Question: So as I'm not knowledgeable about jQuery and JavaScript I'm following the simpler method of using an array to build a table with Tablesorter. However, this is not working at all. In fact, even if I use the example provided (here: <URL> there is no result just a blank webpage. Here's my code:
'''
<!DOCTYPE html>
<html>
<head>
<meta charset="UTF-8">
<title>Testing Tablesorter (fork)</title>
<!-- load tableSorter theme -->
<link href="./includes/tablesorter-master/css/theme.default.css" rel="stylesheet">
<!-- load jQuery and tableSorter scripts -->
<script type="text/javascript" src="./includes/jquery-2.1.0.js"></script>
<!-- <script src="http://code.jquery.com/jquery-1.11.0.js"></script> -->
<script type="text/javascript" src="./includes/tablesorter-master/js/jquery.tablesorter.js"></script>
<!-- load tableSorter widgets -->
<script type="text/javascript" src="./includes/tablesorter-master/js/jquery.tablesorter.widgets.js"></script>
<script type="text/javascript">
$(document).ready(function(){
// Call the PHP script that grabs all data from DB
$.getJSON('./get_data.php',function(data){
//alert(data.length);
var dataArr = new Array();
for (x = 0; x < data.length; x++)
{
dataArr[x] = data[x];
//console.log(dataArr[$x]);
}
applyTable(dataArr);
});
});
function applyTable(arrayIn)
{
//alert(arrayIn[0]);
$('#topdiv').tablesorter({
theme : 'default',
//widgets : ['zebra','columns'],
debug : true,
widgetOptions : {
build_source : arrayIn,
build_headers : {
rows : 1,
classes : [],
text : [],
widths : [ '15%', '15%', '30%', '15%', '40%', '30%', '30%', '30%', '30%', '30%' ]
}
}
});
$("#topdiv").trigger("updateAll");
}
</script>
</head>
<body>
<div id="topdiv"></div>
</body>
</html>
'''
Any ideas? Mottie, where are you.
'stopping initialization! No table, thead, tbody or tablesorter has already been initialized'
'''
$headersArr = array('ID', 'Col 2', 'Col 3',
'Col 4', 'Col 5', 'Col 6',
'Col 7', 'Col 8', 'Col 9', 'Col 10');
$allArr = array();
array_push($allArr, $headersArr);
while($row = mysql_fetch_object($rs))
{
$newRow = array($row->id, $row->col_B, $row->col_C,
$row->col_D, $row->col_E,
$row->col_F, $row->col_G,
$row->col_H, $row->col_I,
$row->col_J);
array_push($allArr, $newRow);
}
echo json_encode($jobsArr);
'''
The following image is the JavaScript output in the Chrome console (I have not updated the code above to keep it from getting to big, but I simply repacked the array passed to 'applyTable()' and outputted both arrays to the console). Which one of these arrays should be for use with Tablesorter?

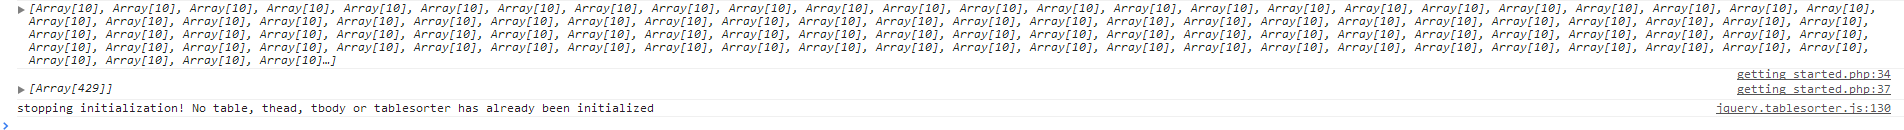
Answer: The table was not building due to missing the line in the HTML header:
'''
<script type="text/javascript" src="./includes/tablesorter-master/js/widgets/widget-build-table.js"></script>
'''
The PHP script is absolutely fine. The only JavaScript req'd is:
'''
$(document).ready(function(){
$.getJSON('./get_data.php',function(data){
applyTable(data);
});
});
function applyTable(arrayIn){
$('#topdiv').tablesorter({
theme: 'default',
//widgets : ['zebra','columns'],
debug: true,
widgetOptions: {
build_source: arrayIn,
build_headers: {
rows: 1
}
}
});
'''